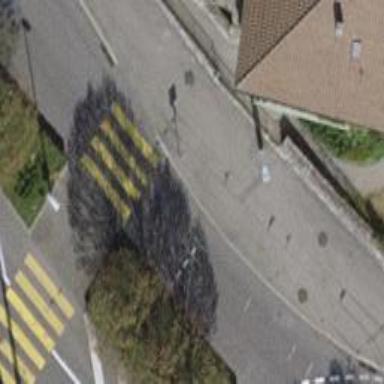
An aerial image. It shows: Kerb barrier.